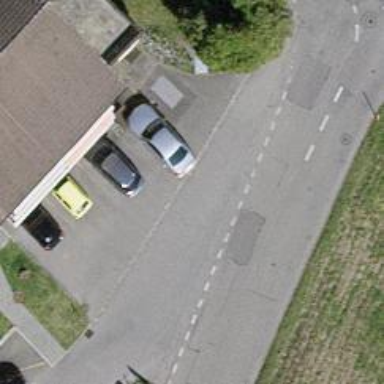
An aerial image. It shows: Asphalt parking aisle designated as service road.